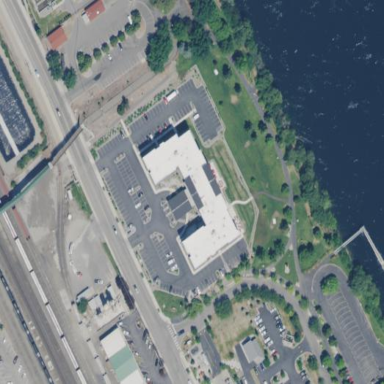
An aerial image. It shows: Hotel building.